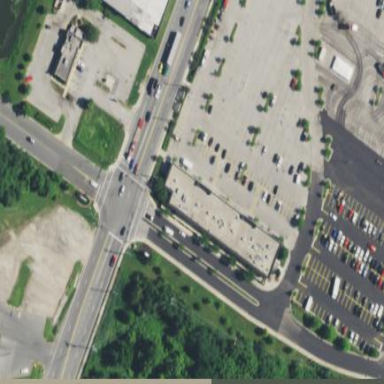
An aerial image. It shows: Retail building.